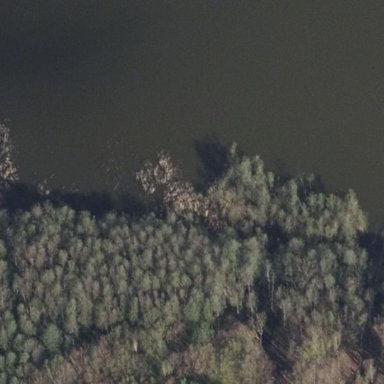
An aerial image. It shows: Reedbed in wetland area.